Question: I'm new to JS, I want to create a bar chart where the column with the max value has a different color compared to the others. I can create the chart but I don't manage to access the single column properties. I have been looking for answers on the web but none of the solutions I have found so far helped me. The workflow is the following:
1. I ask the user for a text input,
2. Once the user press a button the script calls a function in python (I use python flask) that returns me an array of values and labels,
3. Then a chart appears on the webpage with these values and labels.
Everything works fine, I'm just not able to change the color of a single bar.
Here is the JS:
'''
$(function() {
$('a#process_input').bind('click', function() {
$.getJSON('/background_process', {
smile: $('input[name="text_string"]').val(),
}, function(data) {
$("#result").text(data.output);
var labels = data.labels;
var values = data.values;
Chart.defaults.global.responsive = false;
var chartData = {
labels : labels,
datasets : [{
label: 'data_label',
fill: true,
lineTension: 0.1,
backgroundColor: "rgba(75,192,192,0.4)",
borderColor: "rgba(75,192,192,1)",
borderCapStyle: 'butt',
borderDash: [],
borderDashOffset: 0.0,
borderJoinStyle: 'miter',
pointBorderColor: "rgba(75,192,192,1)",
pointBackgroundColor: "#fff",
pointBorderWidth: 1,
pointHoverRadius: 5,
pointHoverBackgroundColor: "rgba(75,192,192,1)",
pointHoverBorderColor: "rgba(220,220,220,1)",
pointHoverBorderWidth: 2,
pointRadius: 1,
pointHitRadius: 10,
data : values,
scaleShowLabels: true,
spanGaps: false
}]
}
// get chart canvas
var ctx = document.getElementById("myCanvas").getContext("2d");
// create the chart using the chart canvas
var myChart = new Chart(ctx, {
type: 'bar',
data: chartData,
options: {
scaleShowValues: true,
scales: {
yAxes: [{
ticks: {
beginAtZero: true
}
}],
xAxes: [{
ticks: {
autoSkip: false
}
}]
}
}
});
});
});
});
'''
Here is an example of what I mean:

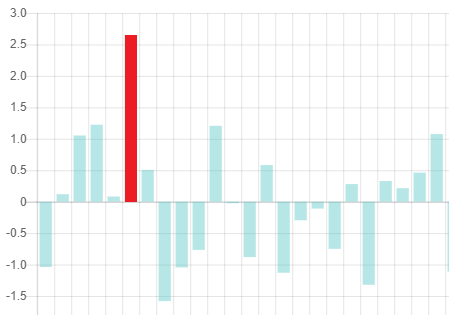
Answer: I think the easiest way to do it is by defining 'backgroundColor' for each bars. Then you can find the max index and change the color. Here is a simplified example:
'''
function argMax(array) {
return array.map((x, i) => [x, i]).reduce((r, a) => (a[0] > r[0] ? a : r))[1];
}
// dummy data
var data = [12, 19, 1, 14, 3, 10, 9];
var labels = data.map((x, i) => i.toString());
// other data color
var color = data.map(x => 'rgba(75,192,192,0.4)');
// change max color
color[argMax(data)] = 'red';
var ctx = document.getElementById("myChart");
var myChart = new Chart(ctx, {
type: 'bar',
data: {
labels: labels,
datasets: [{
label: 'value',
data: data,
backgroundColor: color,
}]
}
});
'''
'''
<script src="https://cdnjs.cloudflare.com/ajax/libs/moment.js/2.22.2/moment.min.js"></script>
<script src="https://cdnjs.cloudflare.com/ajax/libs/Chart.js/2.0.0-beta/Chart.js"></script>
<canvas id="myChart" width="600" height="300"></canvas>
'''